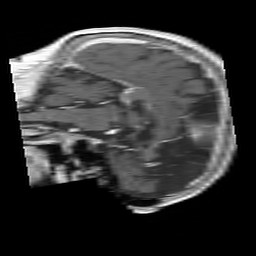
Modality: T1w
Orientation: sagittal
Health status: ill
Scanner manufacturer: siemens
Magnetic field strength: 3 T
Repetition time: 0.4 s
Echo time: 0.0026 s